Interaction volume radius: 5 \u00c5
Interaction volume height: 20 \u00c5
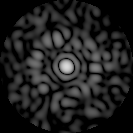
Disorder parameter: 0.8399